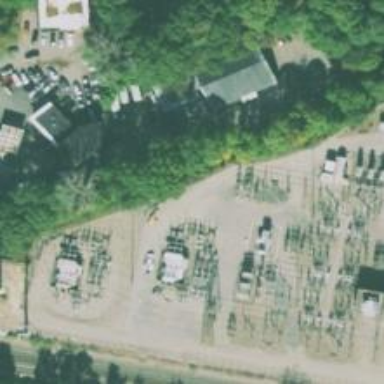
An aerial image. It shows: Switch for power supply.